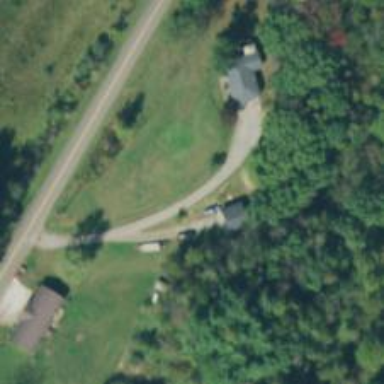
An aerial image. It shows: Driveway leading to service road.